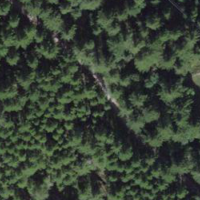
EUNIS habitat code: 43
Species observed at this site:
Campanula barbata